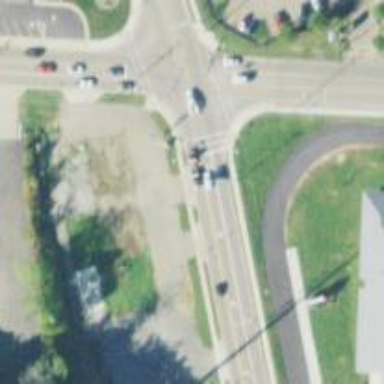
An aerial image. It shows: Crossing with marked lines on the road.